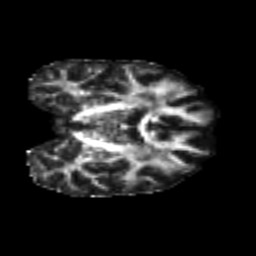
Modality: FA
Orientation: coronal
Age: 26
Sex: female
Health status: healthy
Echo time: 0.074 s